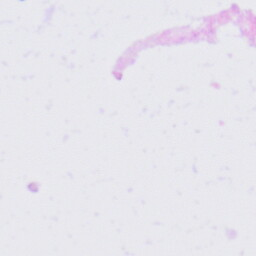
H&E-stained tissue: Tonsil